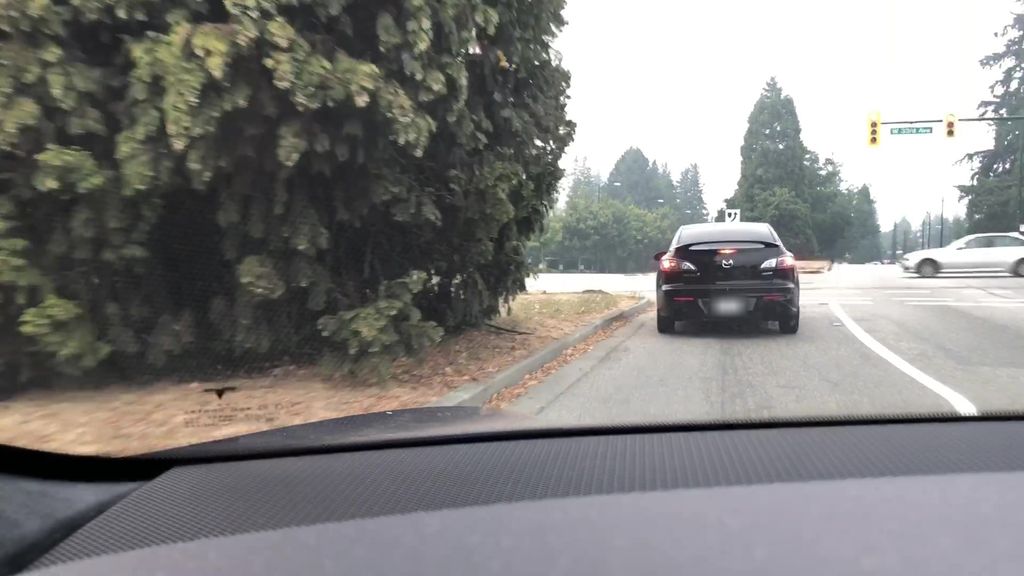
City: vancouver